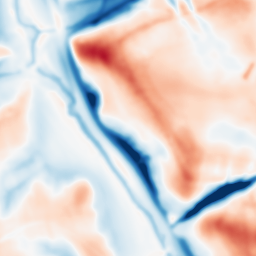
Category: multiscale
Decomposition family: dog_multiscale
Decomposition parameters: sigma_ratio: 2
n_scales: 3
base_sigma: 2
Upsampling method: sinc_blackman
Upsampling parameters: scale: 4
kernel_size: 16
Upsampling scale: 4